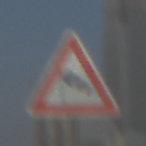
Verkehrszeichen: SeitenwindVonLinks
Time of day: SunriseSunset
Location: Outdoor (Urban)
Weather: Clear
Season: NotSpecified
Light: Natural